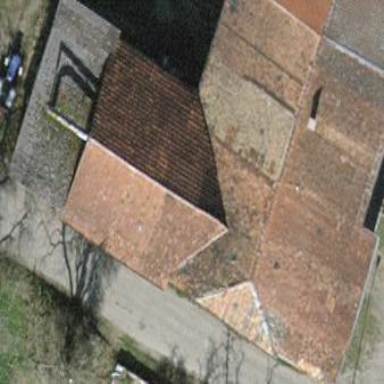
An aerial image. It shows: Farm building with gabled roof.